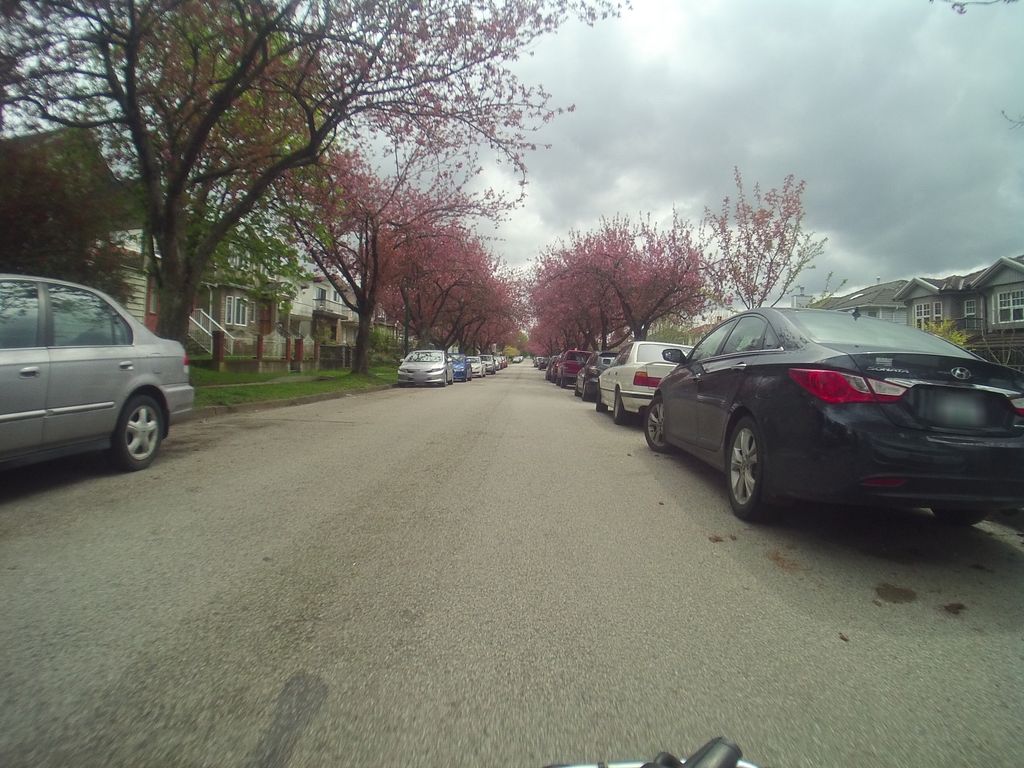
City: vancouver